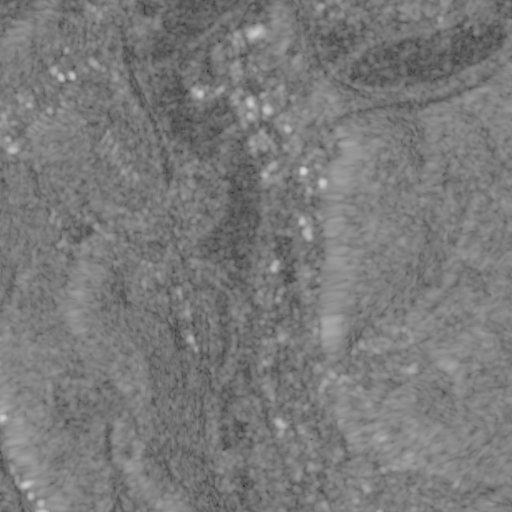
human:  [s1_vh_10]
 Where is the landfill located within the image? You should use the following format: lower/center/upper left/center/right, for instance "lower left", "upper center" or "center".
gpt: The landfill is located in the center of the image.
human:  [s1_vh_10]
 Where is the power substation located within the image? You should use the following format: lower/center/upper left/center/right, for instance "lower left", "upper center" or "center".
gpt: The power substation is located in the center left of the image.
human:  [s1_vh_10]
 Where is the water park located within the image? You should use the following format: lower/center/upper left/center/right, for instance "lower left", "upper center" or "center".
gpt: The water park is located in the center left of the image.
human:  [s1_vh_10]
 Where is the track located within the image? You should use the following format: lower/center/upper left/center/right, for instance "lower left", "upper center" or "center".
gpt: There is no track in the image.

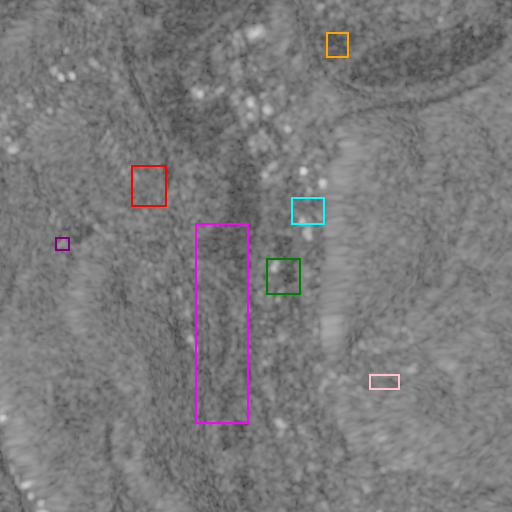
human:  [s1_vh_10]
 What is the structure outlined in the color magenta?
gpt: The structure outlined in magenta is a crop field.
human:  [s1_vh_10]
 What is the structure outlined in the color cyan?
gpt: The structure outlined in cyan is a landfill.
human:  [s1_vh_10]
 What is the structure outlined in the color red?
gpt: The structure outlined in red is a park.
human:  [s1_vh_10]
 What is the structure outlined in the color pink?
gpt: The structure outlined in pink is a parking garage.
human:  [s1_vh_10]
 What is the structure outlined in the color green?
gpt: The structure outlined in green is a parking lot.
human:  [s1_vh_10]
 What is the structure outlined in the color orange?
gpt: The structure outlined in orange is a track.
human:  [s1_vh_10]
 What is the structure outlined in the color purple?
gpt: The structure outlined in purple is a water park.
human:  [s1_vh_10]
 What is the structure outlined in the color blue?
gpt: There is no blue outline.